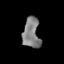
Tissue: lung
Cell type: T cells
Senescence score: 0.2089
Nuclear area (px): 500
Mean DAPI intensity: 128.31